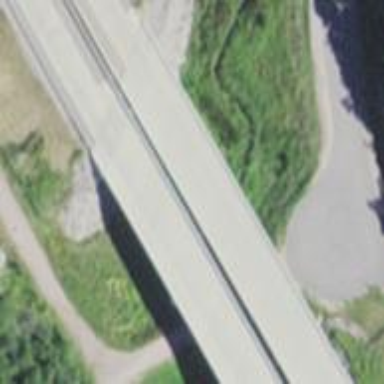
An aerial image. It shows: Man-made bridge.